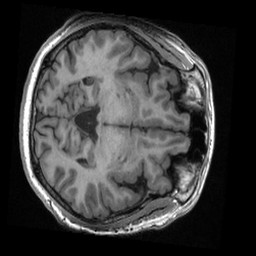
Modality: T1w
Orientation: axial
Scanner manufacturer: ge
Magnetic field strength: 3 T
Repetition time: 0.007684 s
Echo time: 0.002936 s